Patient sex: M
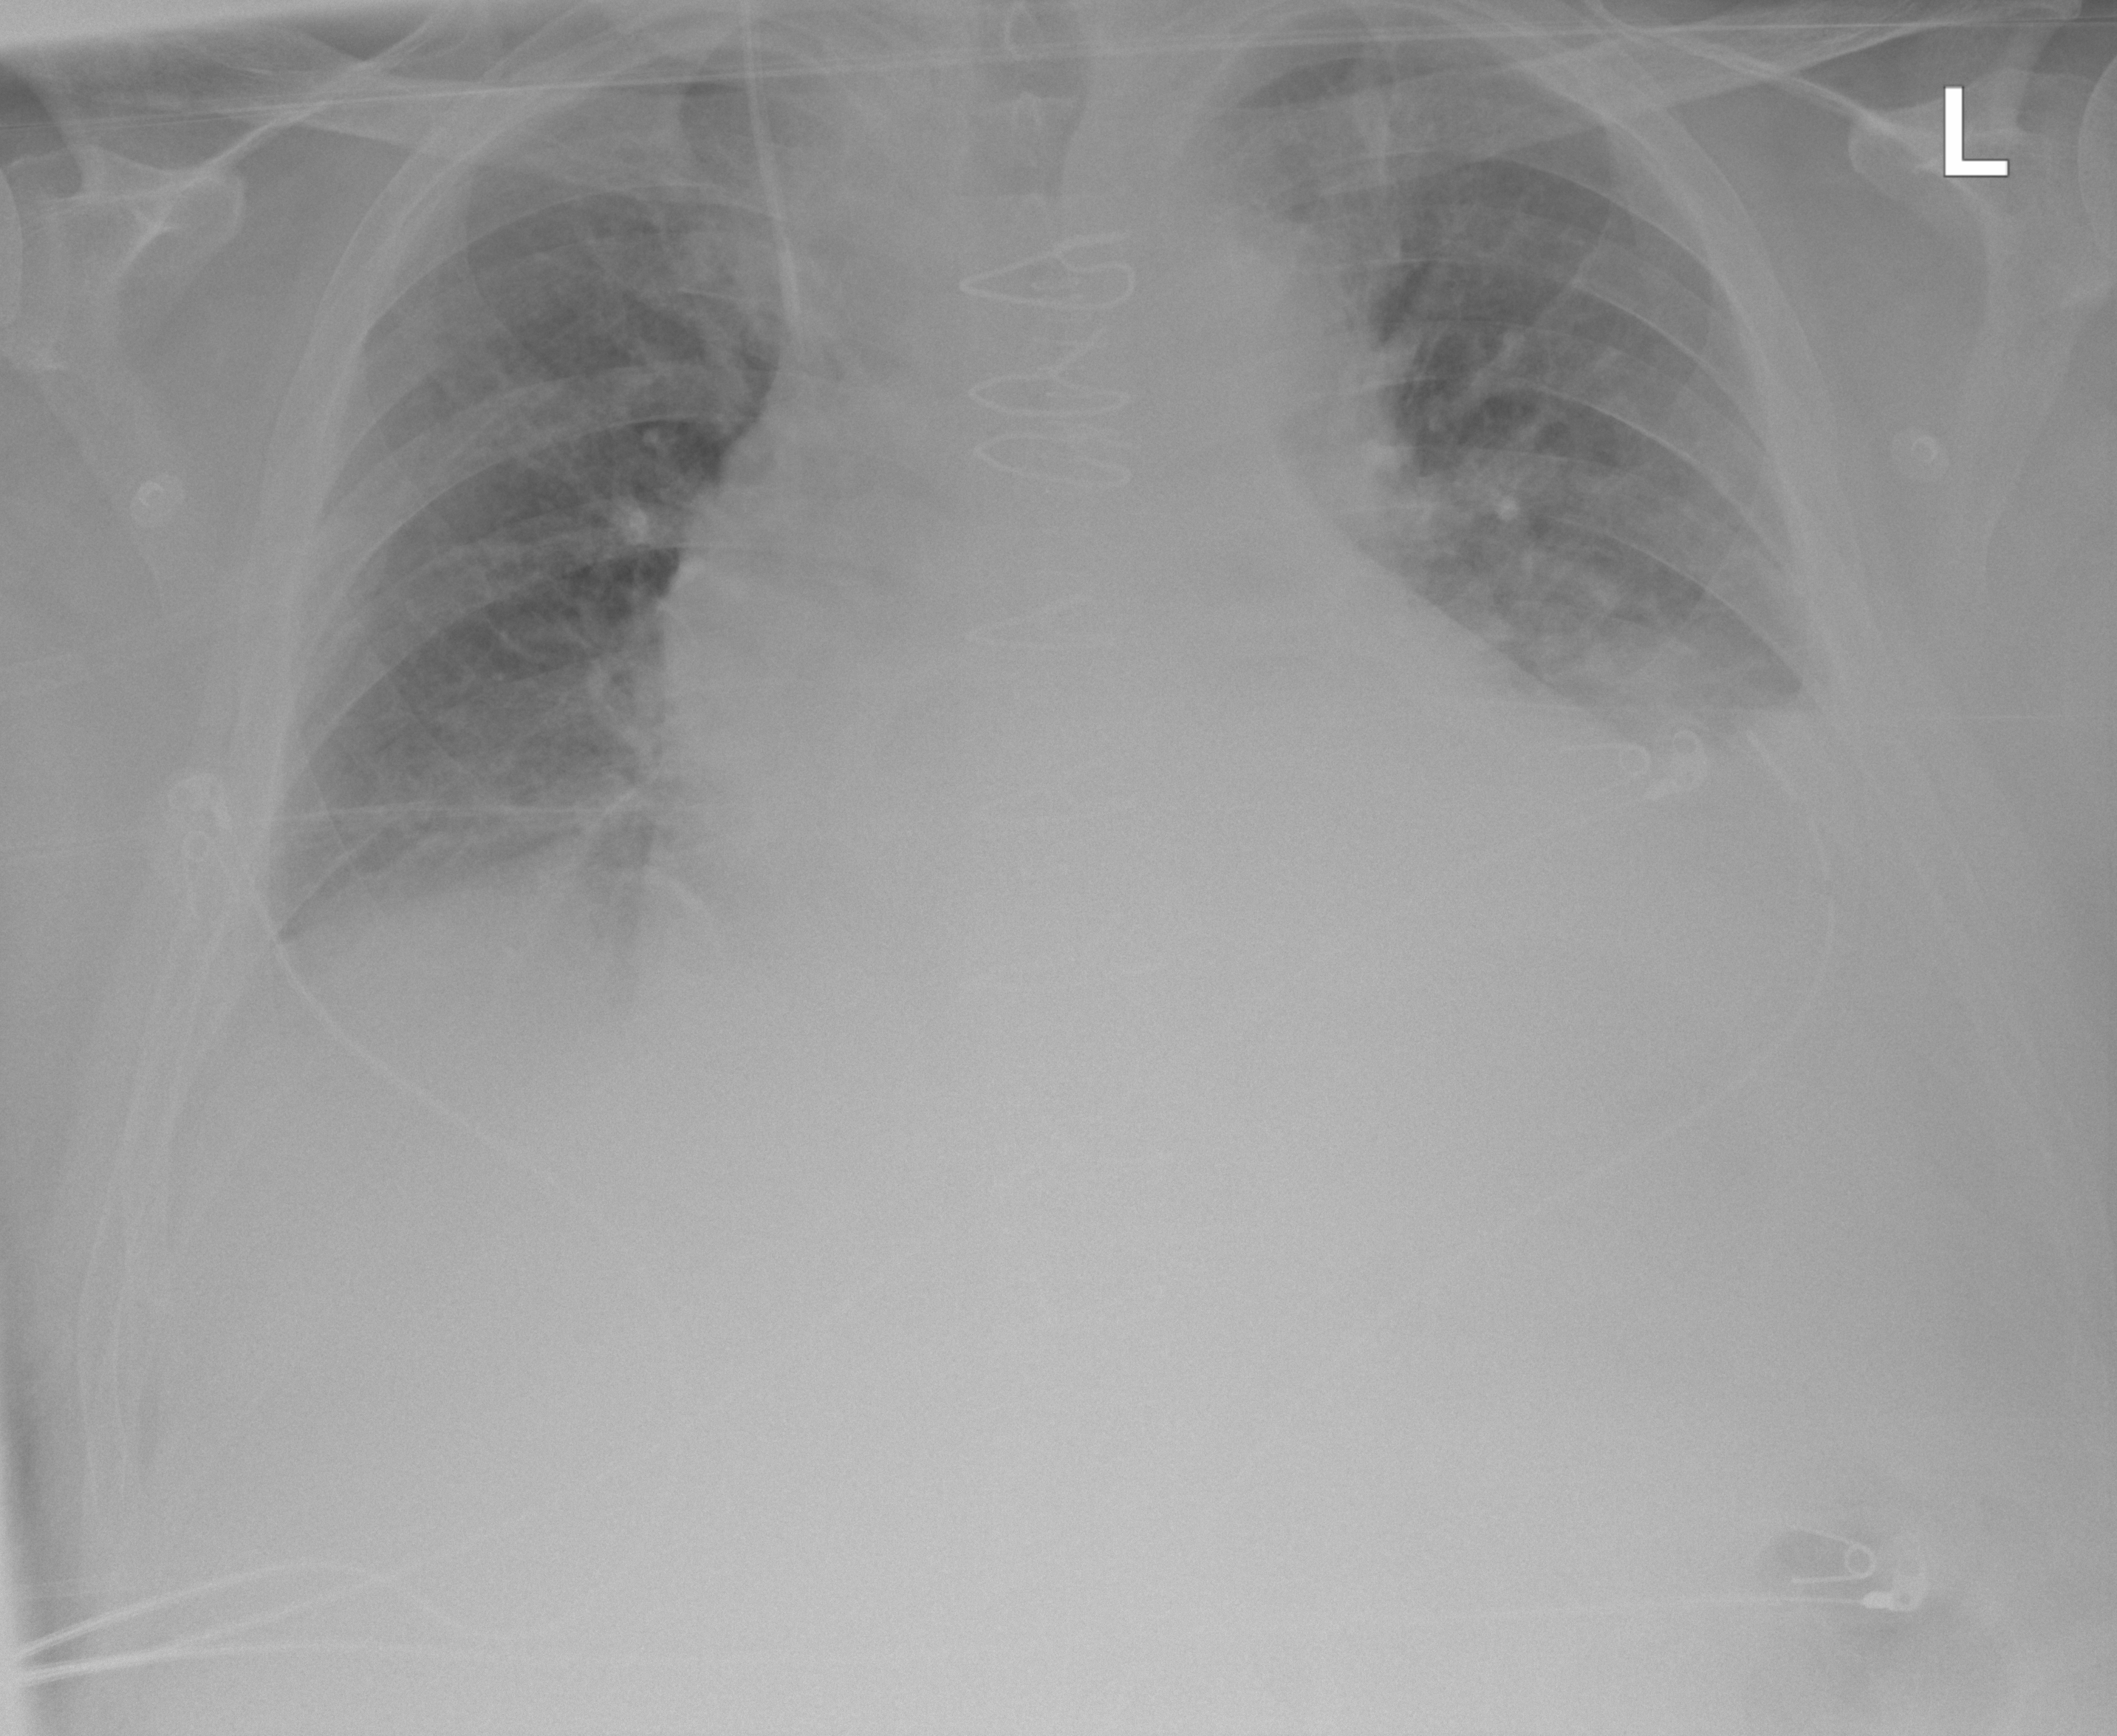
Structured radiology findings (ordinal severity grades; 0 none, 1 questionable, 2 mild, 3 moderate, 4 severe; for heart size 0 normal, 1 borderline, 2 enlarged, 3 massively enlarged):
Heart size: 2
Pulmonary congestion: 2
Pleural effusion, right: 2
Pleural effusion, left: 2
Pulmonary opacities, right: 0
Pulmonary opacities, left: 0
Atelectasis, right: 2
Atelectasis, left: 2